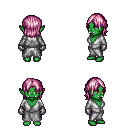
a pixel art fantasy rpg character, female body template, orc, green skin, white robe, metal pants, pink long bangs hairstyle, metal gloves, four views (front, back, left, right), 2x2 character sprite sheet, small pixel art, hard edges, no anti-aliasing